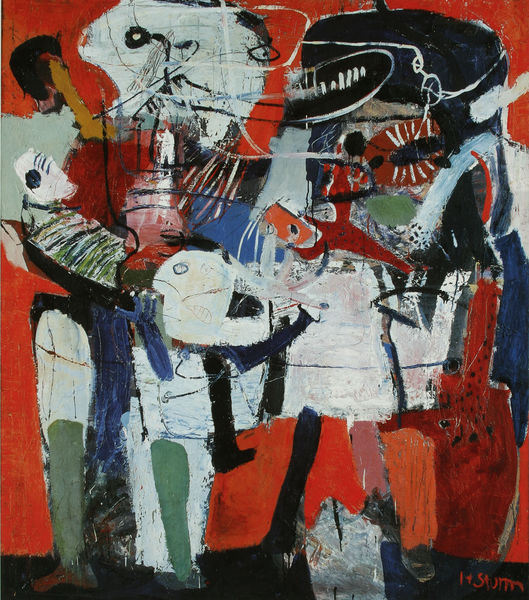
Titel: Paar
Künstler: Helmut Sturm
Standort: Berlin
Institution: Staatliche Museen zu Berlin, National-Galerie
Schlagwörter: blau, mann, vogel, weiß, gelb, bunt, schwarz, rot, tier, tiere, malerei, mensch, kind, beine, abstrakt, farben, figuren, sturm, soldat, fahrrad, menscjh, urfig